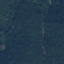
Land use / land cover class: Forest